Question: I am working on a 'noscript' chunk of code whereby I do some stuff that includes a '<p>' at the top of the page that alerts the users that he/she has JavaScript disabled.
The end result should look like the Stack Exchange sites when JavaScript is disabled (here is a screenshot of mine - SE looks similar except it is at the very top of the page):

I have it working OK, but I would love it if the red bar stayed fixed along the top, upon scrolling.
I tried using the 'position: fixed;' method, but it ends up moving the 'p' element and I can't get it to look exactly the same as it does without the 'position: fixed;' modification. I tried fiddling with CSS 'top' and 'left' and other positioning but it doesn't ever look like I want it to.
Here is a CSS snippett:
'''
<noscript>
<style type="text/css">
p.noscript_warning {
position: fixed;
}
</style>
</noscript>
'''
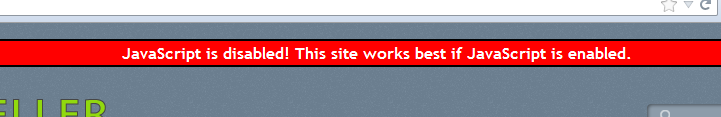
Answer: You should not have a space after the '.'.
'''
p.noscript_warning {
position: fixed;
top: 0;
width: 100%; /* For Browser Compatibility */
}
'''
Check out the <URL>